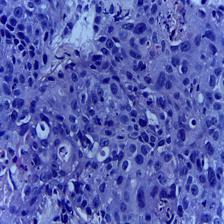
Diagnosis: OSCC